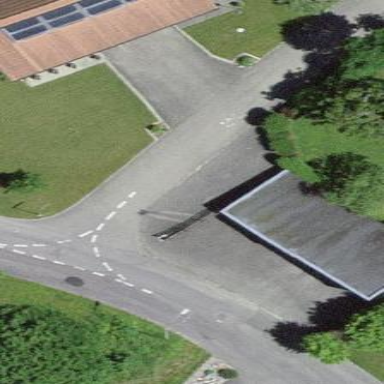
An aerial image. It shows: Group of garages.